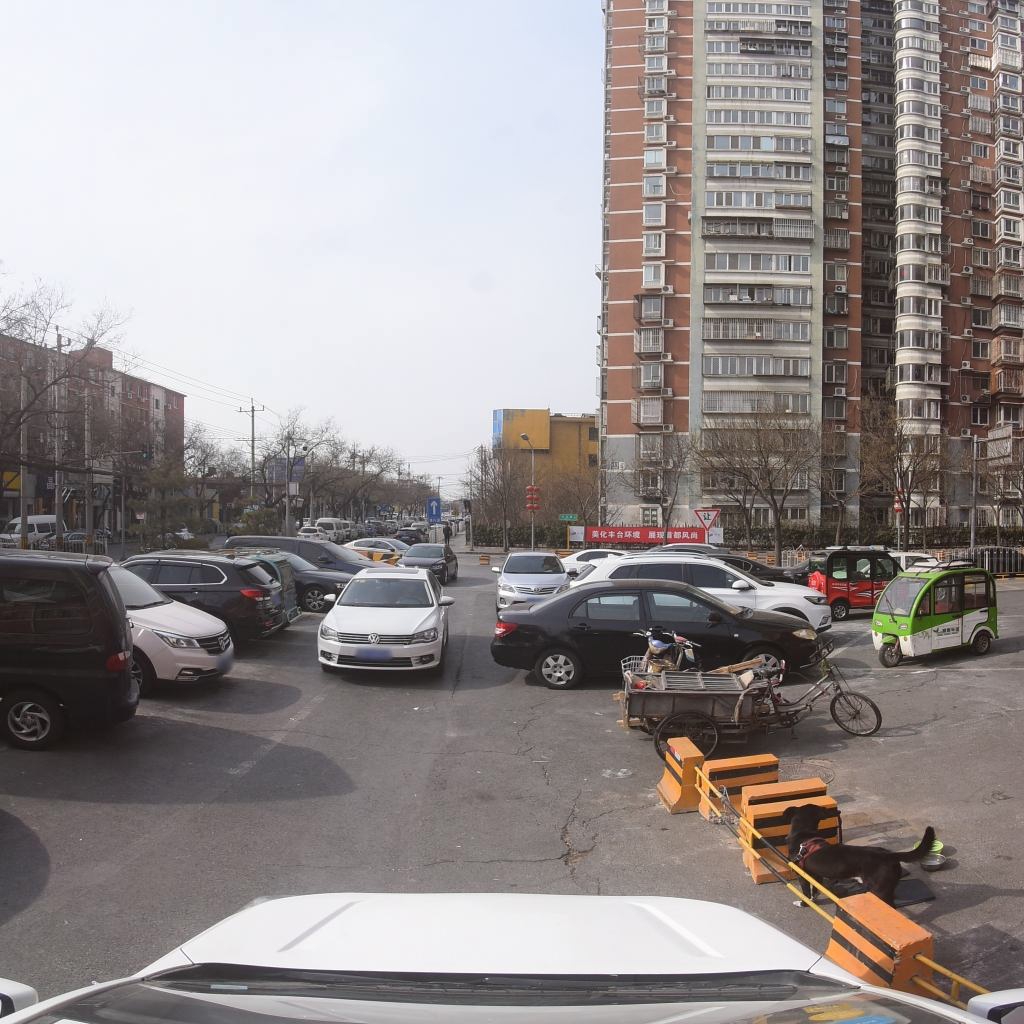
Region: Fengtai
Road damage annotations: transverse crack, alligator crack, transverse crack, longitudinal crack